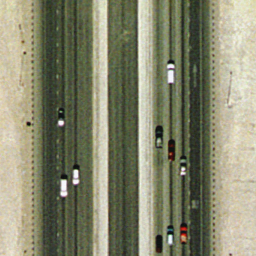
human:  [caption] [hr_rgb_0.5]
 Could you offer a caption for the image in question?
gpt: There are two straight freeways closed together .

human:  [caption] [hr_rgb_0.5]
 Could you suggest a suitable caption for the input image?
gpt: There are two straight freeways with some cars on the roads .

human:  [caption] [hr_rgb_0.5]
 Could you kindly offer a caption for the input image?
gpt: Two straight freeways closed to each other .

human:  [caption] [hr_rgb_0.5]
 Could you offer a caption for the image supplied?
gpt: Two straight freeways with some cars on them .

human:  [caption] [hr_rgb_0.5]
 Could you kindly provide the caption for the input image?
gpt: Two straight freeways closed to each other with some cars on them .